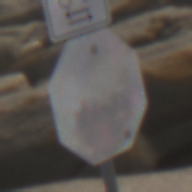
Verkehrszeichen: Stop
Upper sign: RichtungsangabeDurchPfeile9
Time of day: Midday
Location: Outdoor (Nature)
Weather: PartlyCloudy
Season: NotSpecified
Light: Natural